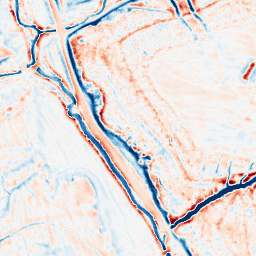
Category: edge_preserving
Decomposition family: bilateral
Decomposition parameters: d: 15
sigma_color: 75
sigma_space: 25
Upsampling method: lanczos
Upsampling parameters: scale: 2
Upsampling scale: 2